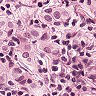
Metastatic tissue present: yes